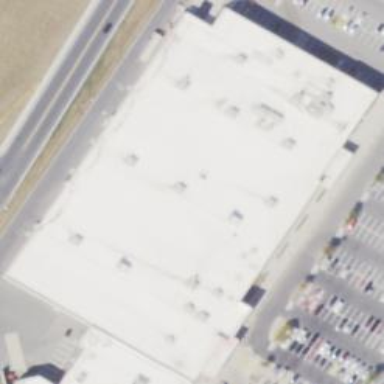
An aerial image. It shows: Department store building.